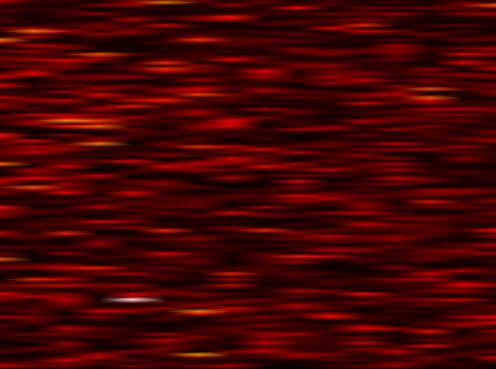
Label: FOFDM